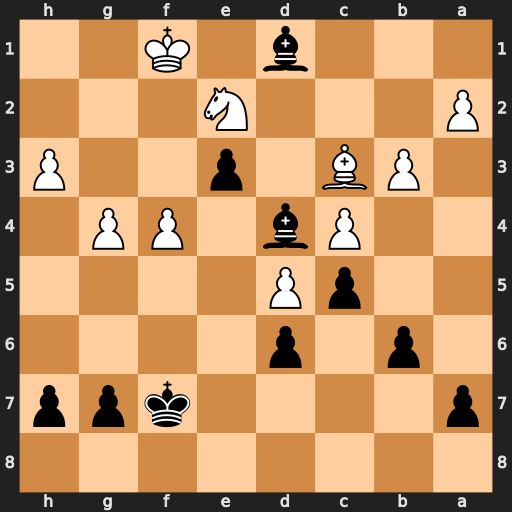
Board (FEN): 8/p4kpp/1p1p4/2pP4/2Pb1PP1/1PB1p2P/P3N3/3b1K2
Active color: b
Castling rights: -
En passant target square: -
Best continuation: Bxe2+ Kxe2 Bxc3